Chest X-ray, AP view. Patient: 58 years old, sex M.
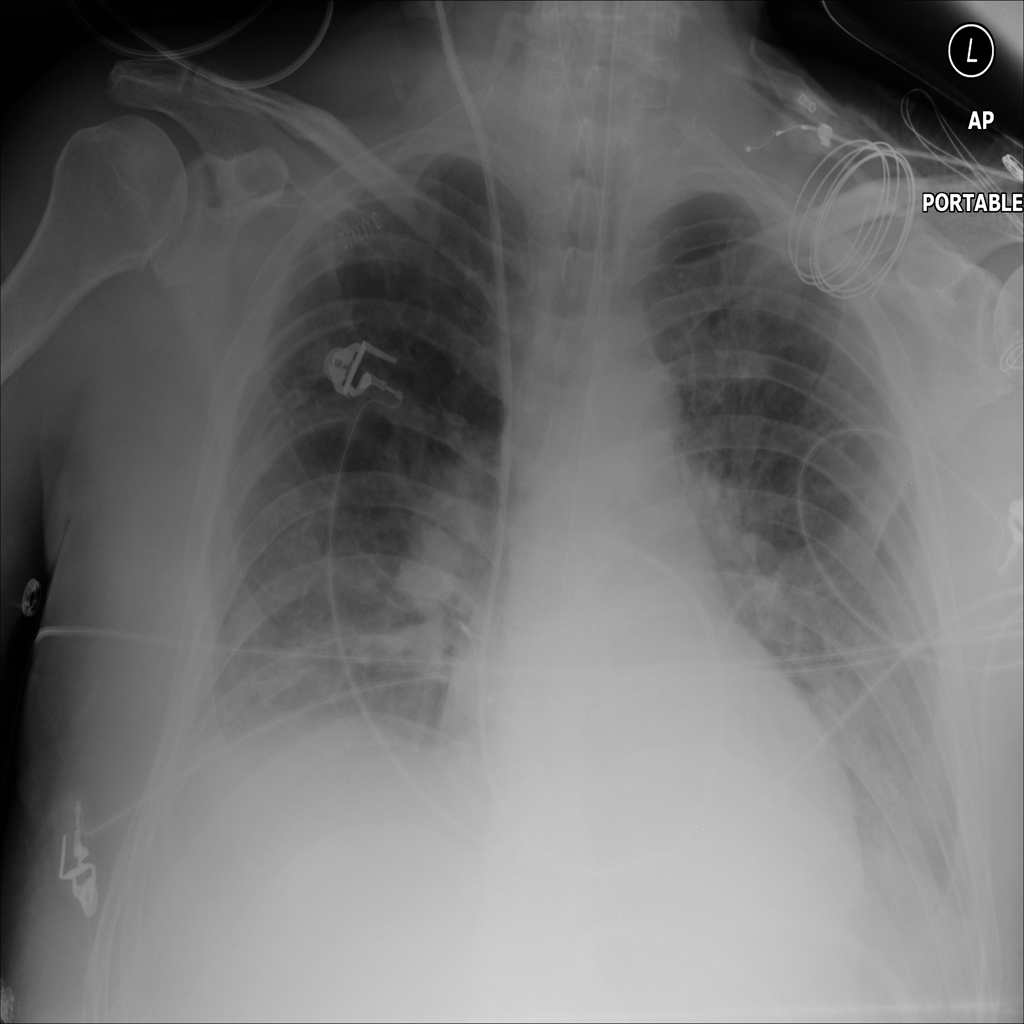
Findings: No Finding